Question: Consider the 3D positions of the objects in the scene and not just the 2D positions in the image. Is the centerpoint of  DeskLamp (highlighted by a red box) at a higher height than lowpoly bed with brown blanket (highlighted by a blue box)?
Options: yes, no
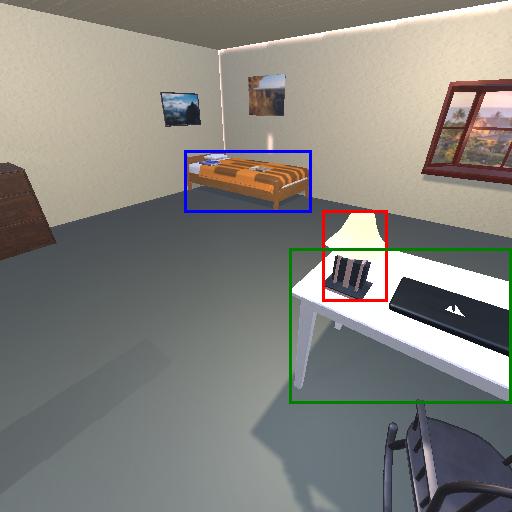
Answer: yes